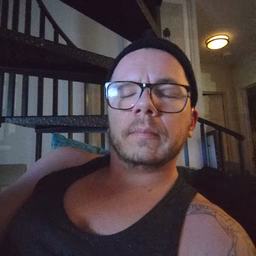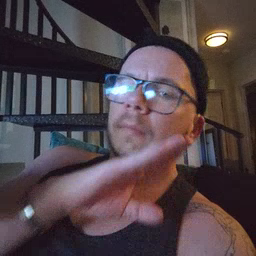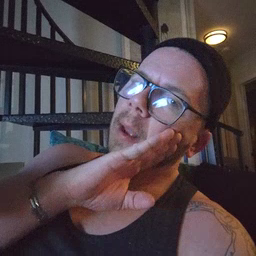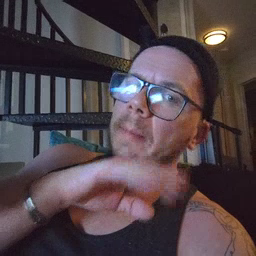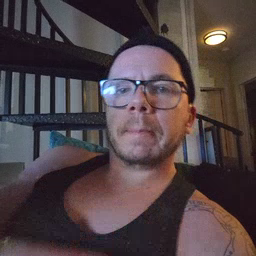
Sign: nap